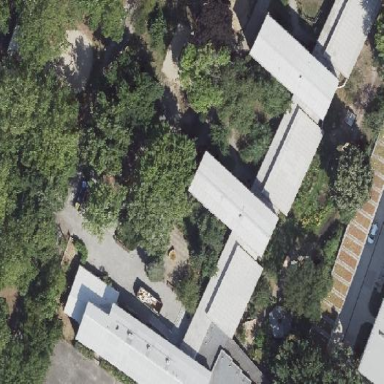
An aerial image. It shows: School.